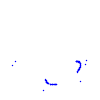
Particle: kaon